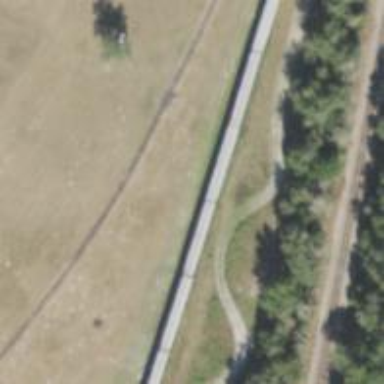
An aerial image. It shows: Historical railway car.